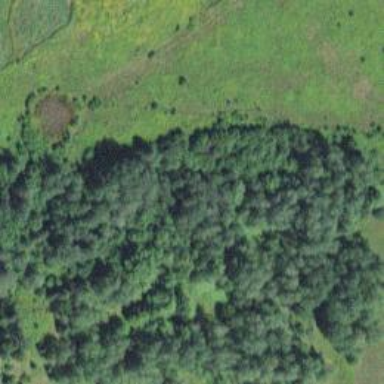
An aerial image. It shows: Serene woodland landscape.